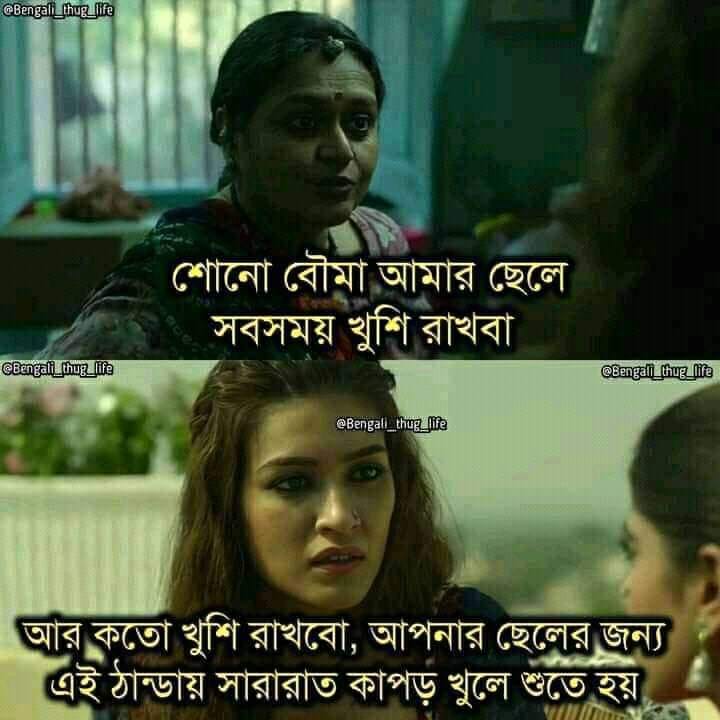
Caption: শোনো বৌমা আমার ছেলে সবসময় খুশি রাখবা    আর কতো খুশি রাখবো , আপনার ছেলের জন্য এই ঠান্ডায় সারারাত কাপড় খুলে শুতে হয়
Label: hate